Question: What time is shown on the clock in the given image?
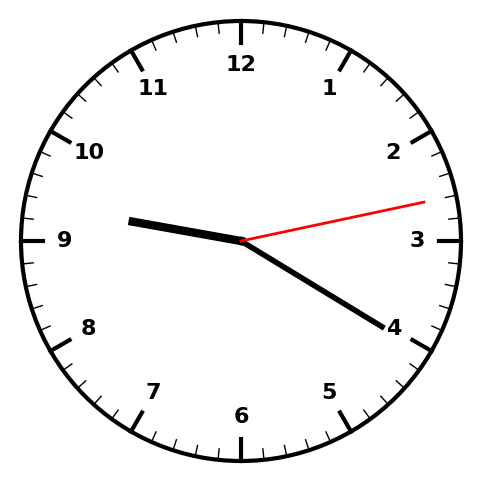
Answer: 09:20:13